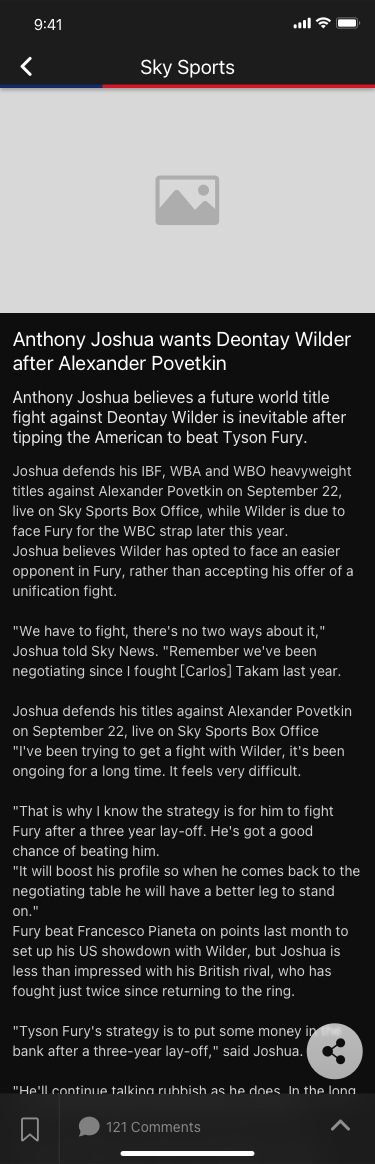
Text in this UI design:
Joshua defends his IBF, WBA and WBO heavyweight titles against Alexander Povetkin on September 22, live on Sky Sports Box Office, while Wilder is due to face Fury for the WBC strap later this year.
Joshua believes Wilder has opted to face an easier opponent in Fury, rather than accepting his offer of a unification fight.

"We have to fight, there's no two ways about it," Joshua told Sky News. "Remember we've been negotiating since I fought [Carlos] Takam last year.

Joshua defends his titles against Alexander Povetkin on September 22, live on Sky Sports Box Office
"I've been trying to get a fight with Wilder, it's been ongoing for a long time. It feels very difficult.

"That is why I know the strategy is for him to fight Fury after a three year lay-off. He's got a good chance of beating him.
"It will boost his profile so when he comes back to the negotiating table he will have a better leg to stand on."
Fury beat Francesco Pianeta on points last month to set up his US showdown with Wilder, but Joshua is less than impressed with his British rival, who has fought just twice since returning to the ring.

"Tyson Fury's strategy is to put some money in the bank after a three-year lay-off," said Joshua.

"He'll continue talking rubbish as he does. In the long run, thunder strikes and it continues to strike.

"It's not like they've stolen the limelight. There's enough on the table for everyone to eat, in my opinion."
Anthony Joshua believes a future world title fight against Deontay Wilder is inevitable after tipping the American to beat Tyson Fury.
Anthony Joshua wants Deontay Wilder after Alexander Povetkin